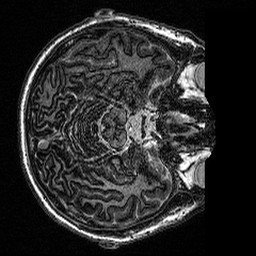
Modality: MP2RAGE
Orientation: axial
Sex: male
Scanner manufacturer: siemens
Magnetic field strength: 3 T
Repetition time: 5 s
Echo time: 0.00292 s